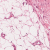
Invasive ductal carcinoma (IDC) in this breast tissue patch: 0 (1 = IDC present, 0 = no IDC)